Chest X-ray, PA view. Patient: 36 years old, sex F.
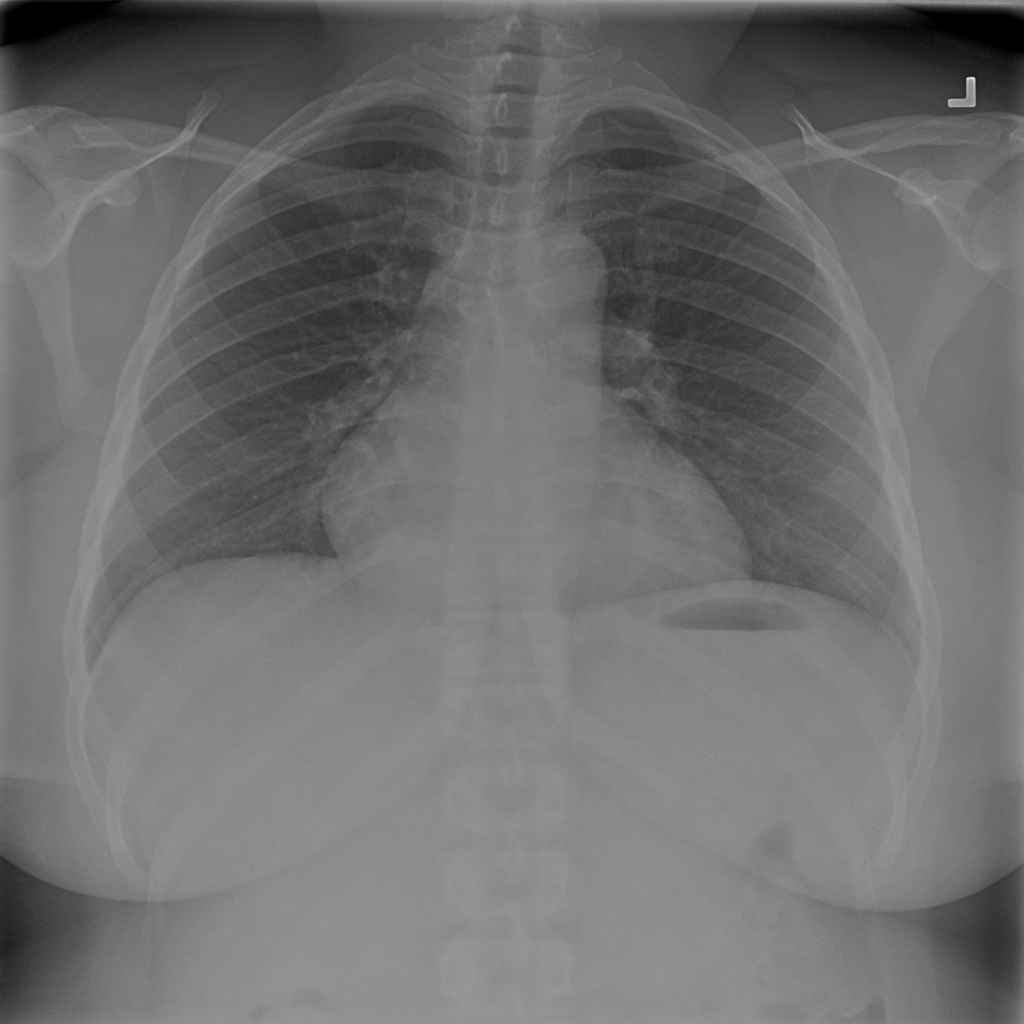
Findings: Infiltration